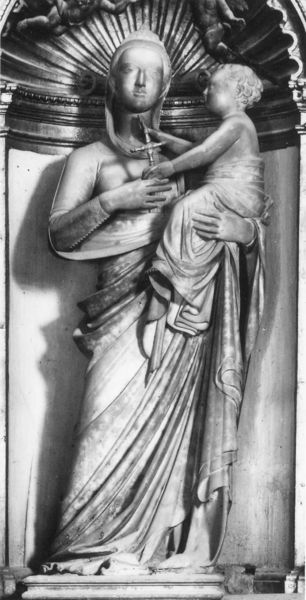
Titel: Madonna mit Kind
Künstler: Alberto Arnoldi
Standort: Florenz, Oratorio del Bigallo (EU - I - Toskana)
Schlagwörter: hand, frau, holz, marmor, arm, falten, sockel, stein, figur, gewand, kind, skulptur, statue, faltenwurf, nische, kreuz, jesus, muschel, spielbein, standbein, maria, madonna, strahlenkranz, altarnische